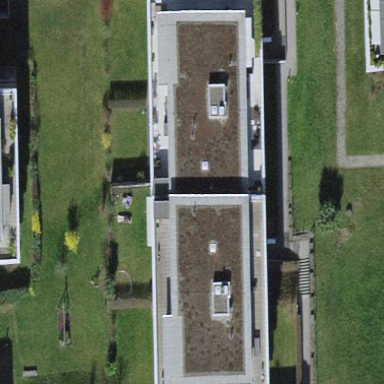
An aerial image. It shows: View of apartment building.